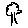
Label: tree